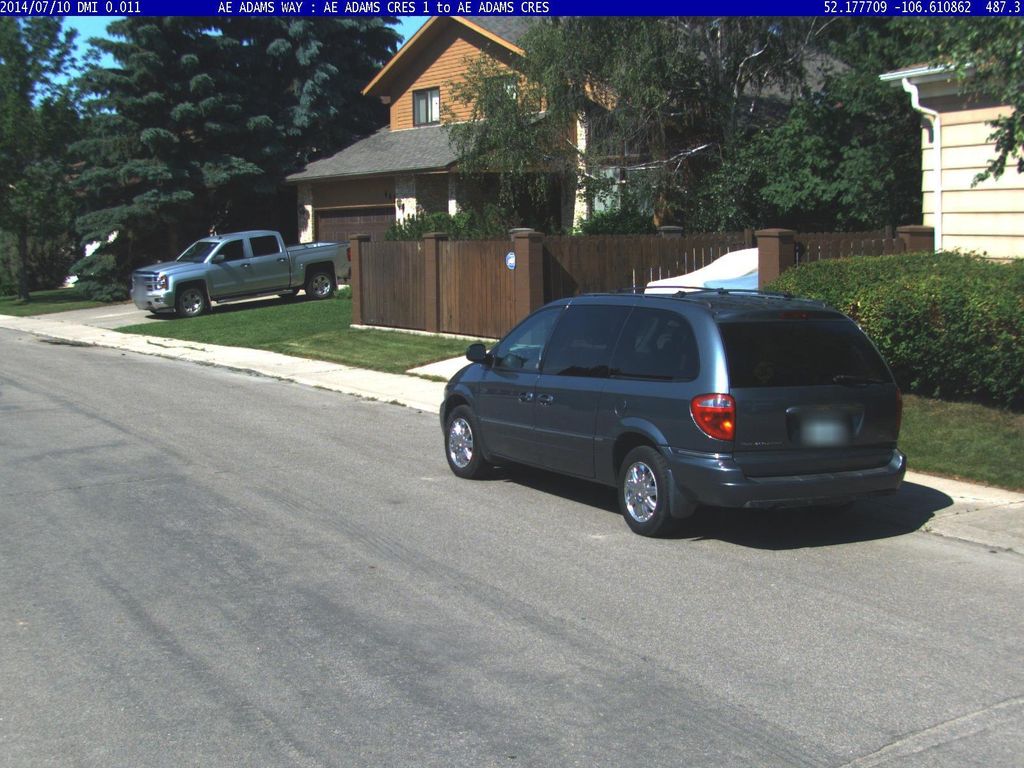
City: saskatoon